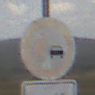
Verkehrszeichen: UeberholverbotKraftfahrzeuge
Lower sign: ZeitangabenMitBeschraenkungAufWochentage8
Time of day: Midday
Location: Outdoor (Nature)
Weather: PartlyCloudy
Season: NotSpecified
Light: Natural